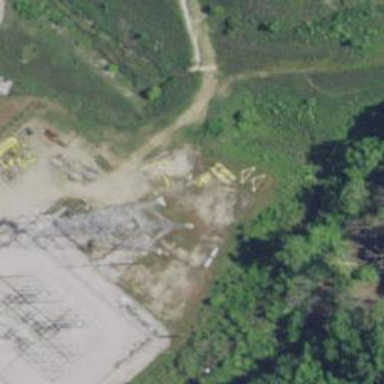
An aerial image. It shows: Lattice crossing tower.